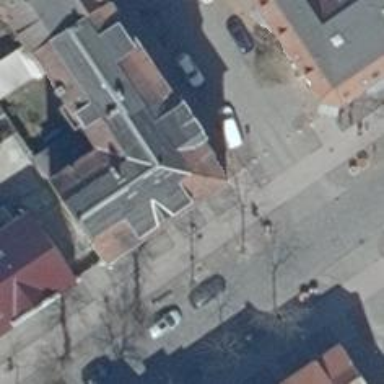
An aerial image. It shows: Bakery.